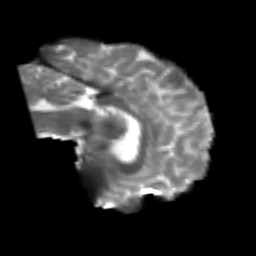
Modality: T2w
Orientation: sagittal
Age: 40
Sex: female
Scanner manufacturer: siemens
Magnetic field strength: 3 T
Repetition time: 4.987 s
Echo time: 0.0792 s